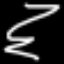
Label: squiggle